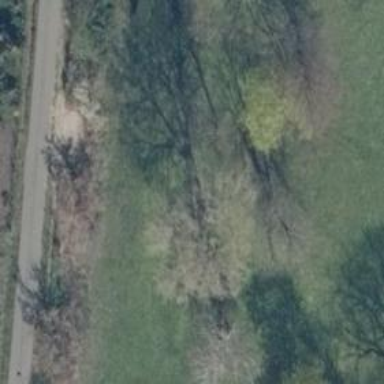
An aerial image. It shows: Row of trees in natural setting.